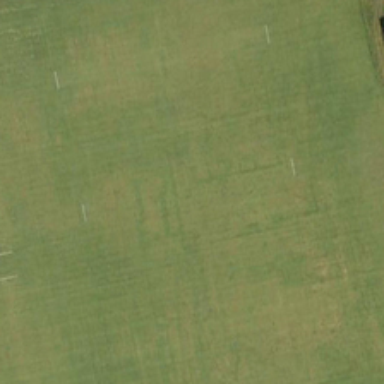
A building is near a piece of light green meadows .